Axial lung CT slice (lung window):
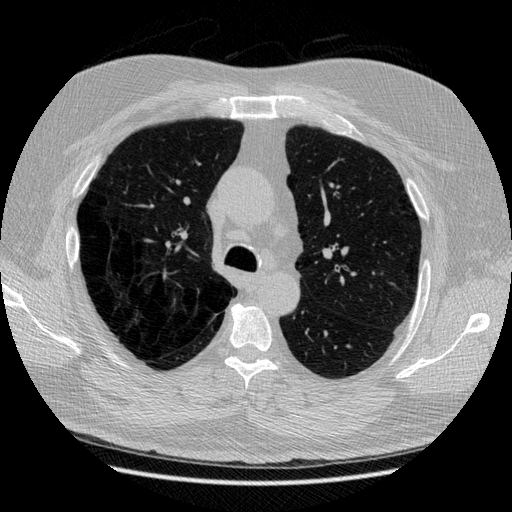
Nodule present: no